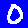
Digit: 0